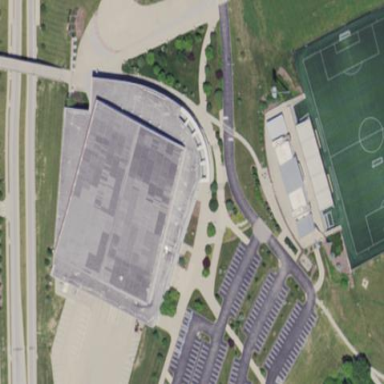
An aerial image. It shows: Sports center building designed for basketball.